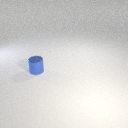
small blue metal cylinder